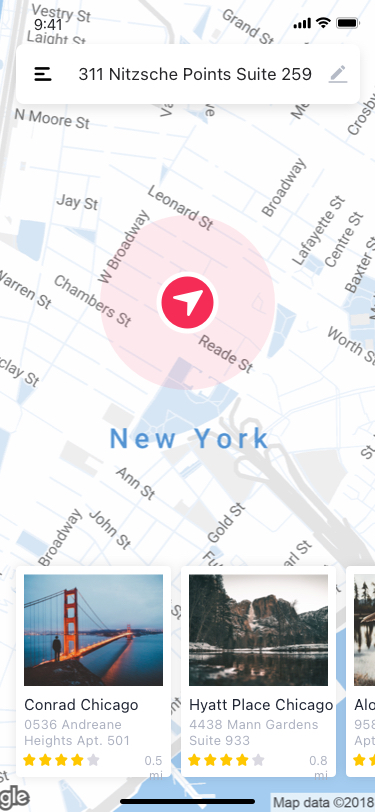
Text in this UI design:
311 Nitzsche Points Suite 259
Conrad Chicago
0536 Andreane Heights Apt. 501
0.5 mi
Hyatt Place Chicago
4438 Mann Gardens Suite 933
0.8 mi
Aloft Chicago City
9582 Shields Hollow Apt. 359